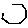
Label: hexagon